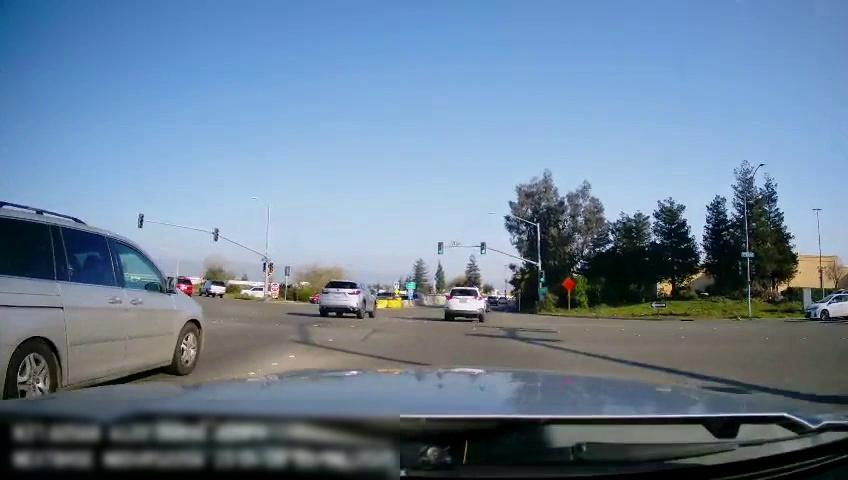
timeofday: Day
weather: Sunny
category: Drivable Space
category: Vehicles | Truck
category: Vehicles | Car
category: Vehicles | SUV
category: Vehicles | Car
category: Vehicles | SUV
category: Vehicles | SUV
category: Vehicles | Van
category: Vehicles | SUV
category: Lanes | Current Lane
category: Traffic | Lights
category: Traffic | Lights
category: Traffic | Lights
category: Traffic | Lights
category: Traffic | Signs
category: Traffic | Signs
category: Traffic | Signs
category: Traffic | Lights
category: Traffic | Lights
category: Traffic | Lights
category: Traffic | Lights
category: Traffic | Signs
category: Traffic | Lights